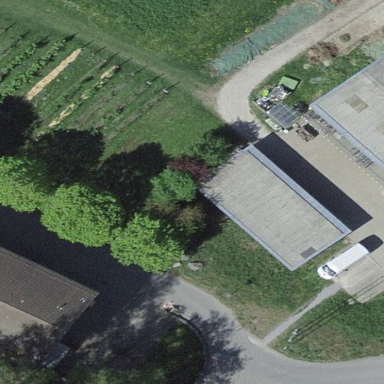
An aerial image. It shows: Shed.